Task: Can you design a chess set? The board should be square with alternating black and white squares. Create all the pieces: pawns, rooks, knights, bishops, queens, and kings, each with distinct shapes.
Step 5004:
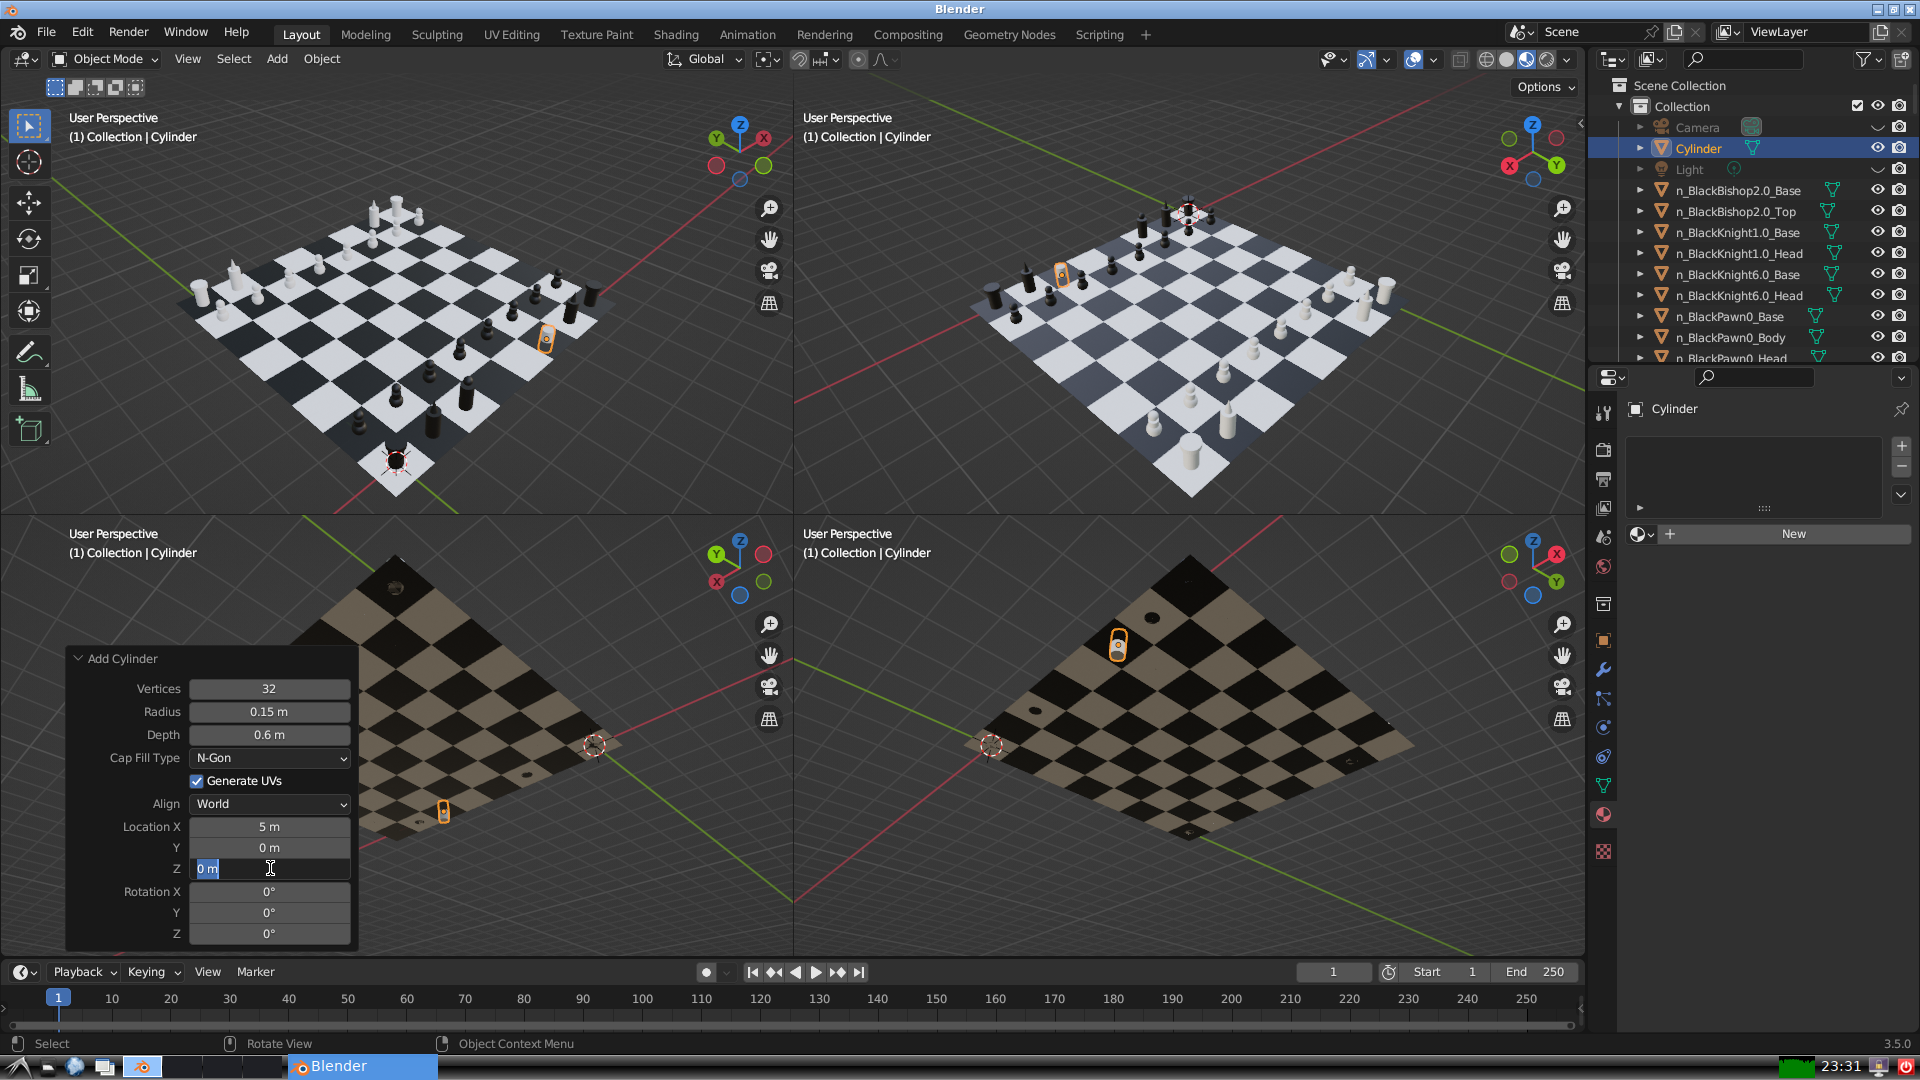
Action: input_text: 0.3